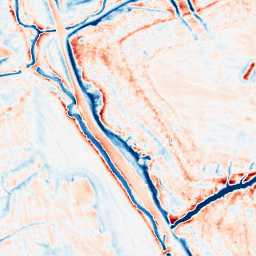
Category: edge_preserving
Decomposition family: anisotropic_diffusion
Decomposition parameters: iterations: 50
kappa: 30
gamma: 0.15
Upsampling method: quadratic
Upsampling parameters: scale: 2
Upsampling scale: 2